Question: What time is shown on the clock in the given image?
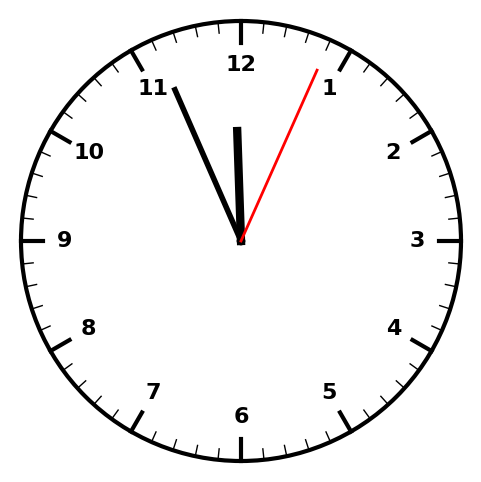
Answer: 11:56:04